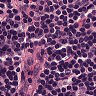
Metastatic tissue present: no